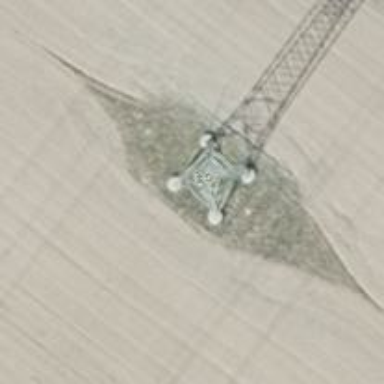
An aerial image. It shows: Towering power structure.